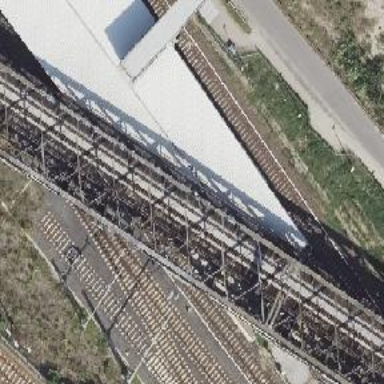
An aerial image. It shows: Railway signal.